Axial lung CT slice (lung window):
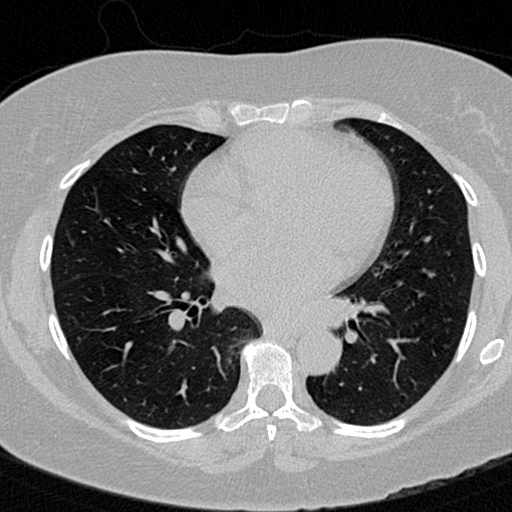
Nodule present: no